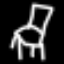
Label: chair